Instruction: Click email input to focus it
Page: traveler
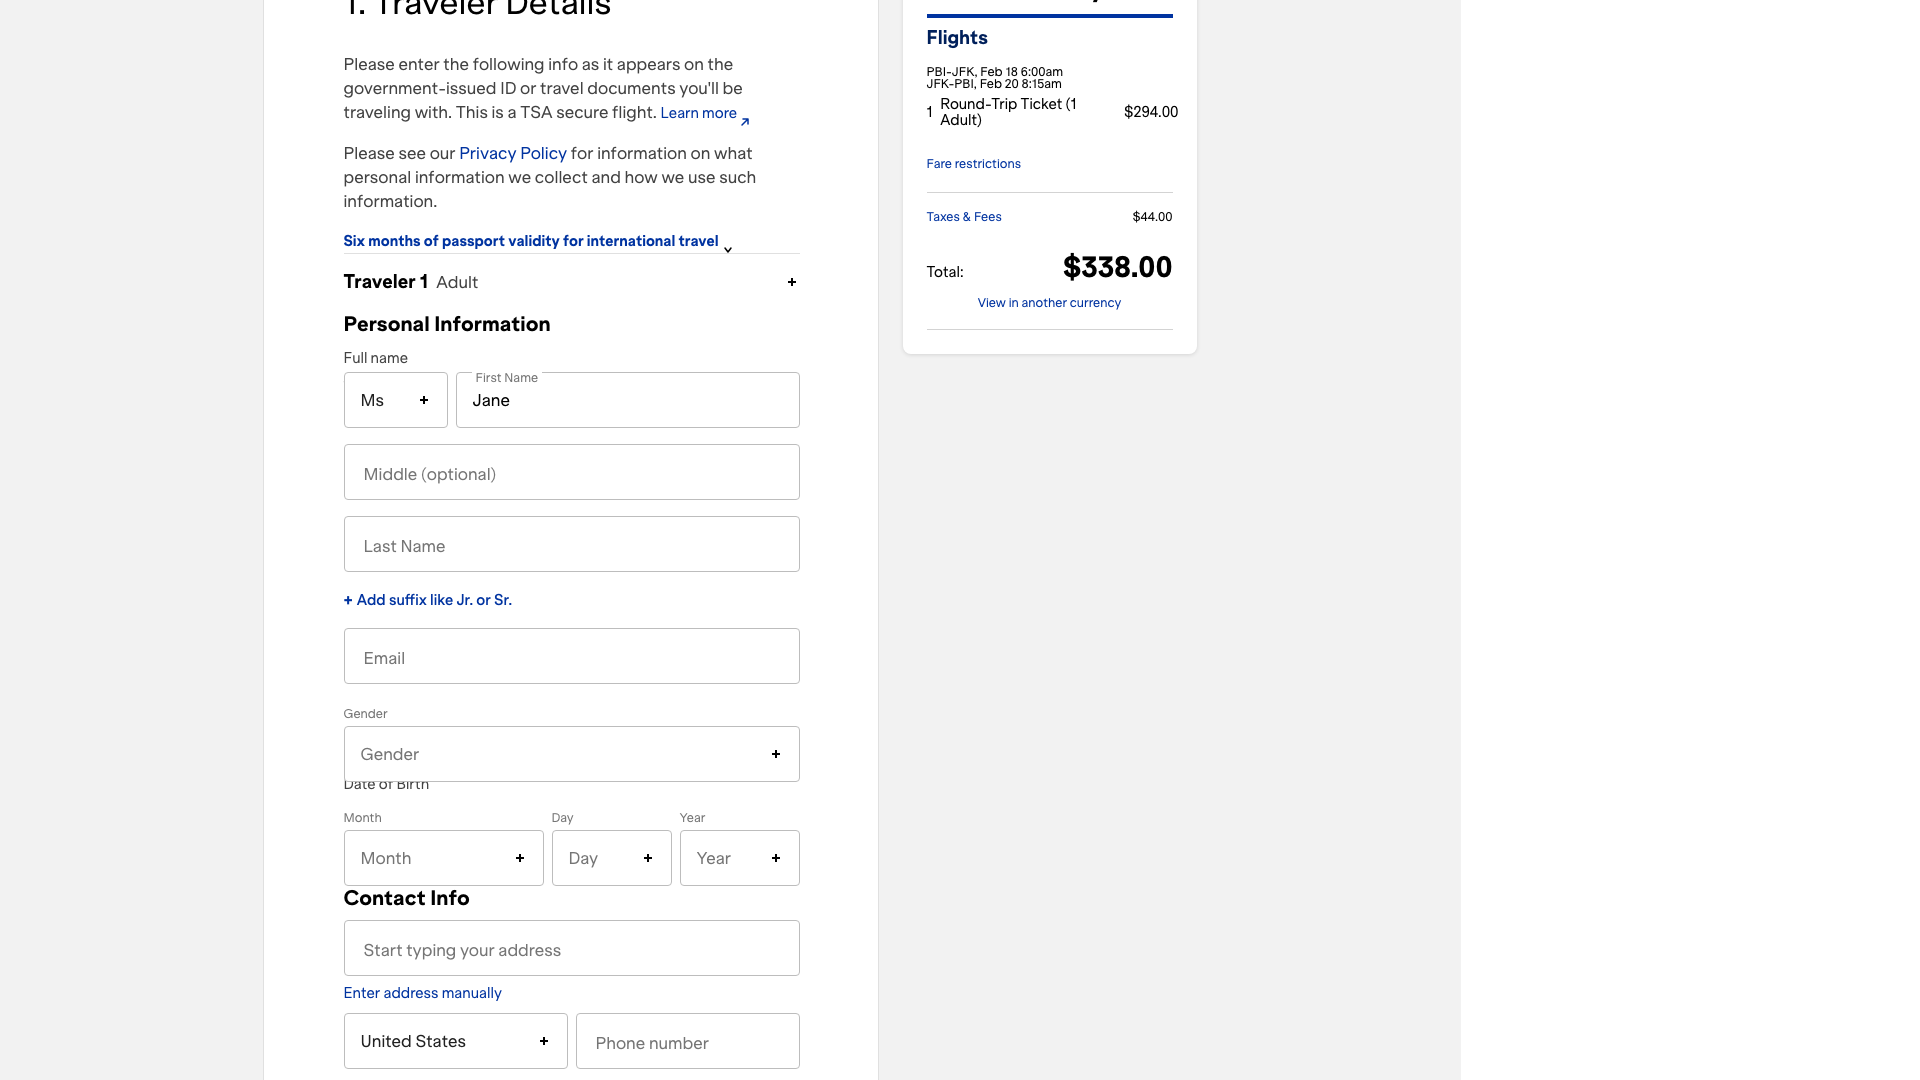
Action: click